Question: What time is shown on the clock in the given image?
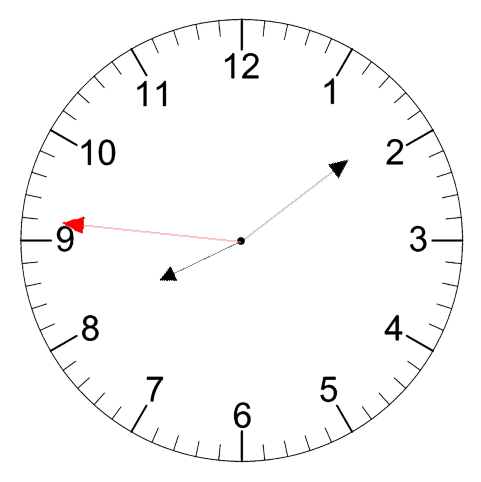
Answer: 08:08:46